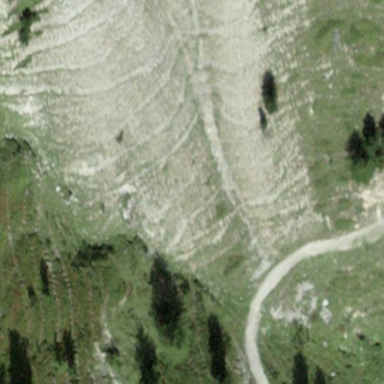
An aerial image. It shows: Natural scree.